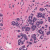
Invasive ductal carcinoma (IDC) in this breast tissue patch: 0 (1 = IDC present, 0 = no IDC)